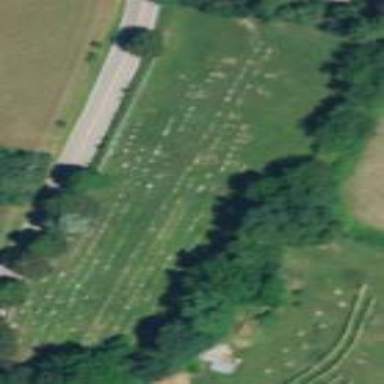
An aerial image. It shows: Graveyard.